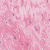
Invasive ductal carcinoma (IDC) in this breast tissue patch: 0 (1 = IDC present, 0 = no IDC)